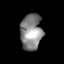
Tissue: skin
Cell type: Epithelial cells
Senescence score: 0.2629
Nuclear area (px): 766
Mean DAPI intensity: 135.426